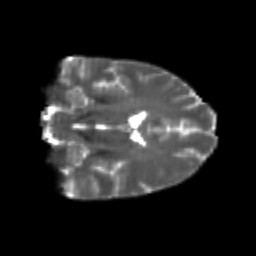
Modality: T2w
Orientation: coronal
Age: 26
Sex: female
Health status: healthy
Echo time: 0.074 s